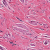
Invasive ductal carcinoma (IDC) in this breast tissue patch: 0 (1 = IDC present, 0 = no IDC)